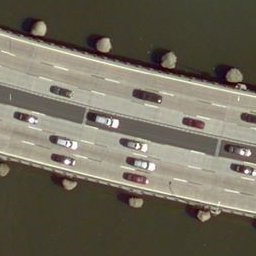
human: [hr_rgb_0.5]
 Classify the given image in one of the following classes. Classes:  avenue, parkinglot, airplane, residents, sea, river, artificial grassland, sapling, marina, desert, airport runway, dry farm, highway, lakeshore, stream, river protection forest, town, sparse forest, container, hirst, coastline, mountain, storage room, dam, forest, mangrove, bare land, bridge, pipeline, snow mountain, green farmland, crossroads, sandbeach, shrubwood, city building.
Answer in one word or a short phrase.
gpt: bridge